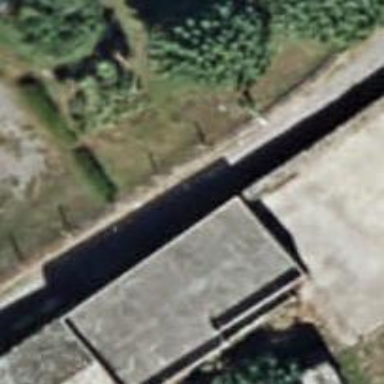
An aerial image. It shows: Wall made of stone.